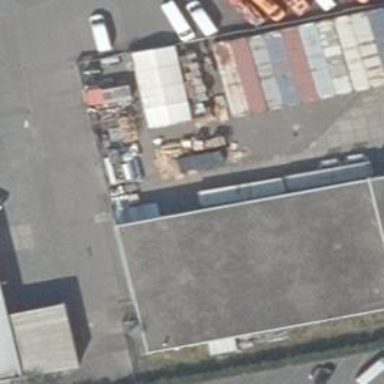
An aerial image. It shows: Industrial building with works on site.